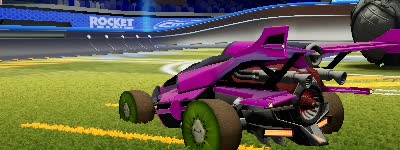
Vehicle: aftershock